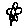
Label: flower